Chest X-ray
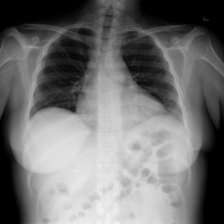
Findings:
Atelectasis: negative
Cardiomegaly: negative
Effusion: negative
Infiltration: positive
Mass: negative
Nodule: negative
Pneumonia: negative
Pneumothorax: negative
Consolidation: negative
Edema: negative
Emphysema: negative
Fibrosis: negative
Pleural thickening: negative
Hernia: negative